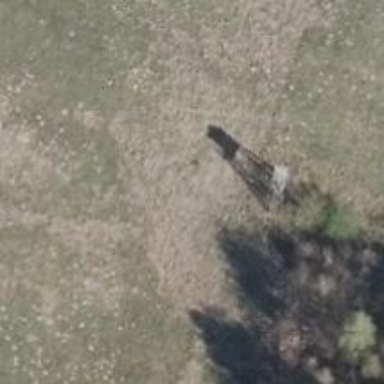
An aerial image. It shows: Hunting stand.